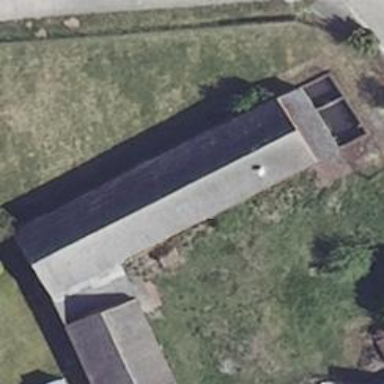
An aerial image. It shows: Shed.